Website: ulta-beauty
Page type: payment
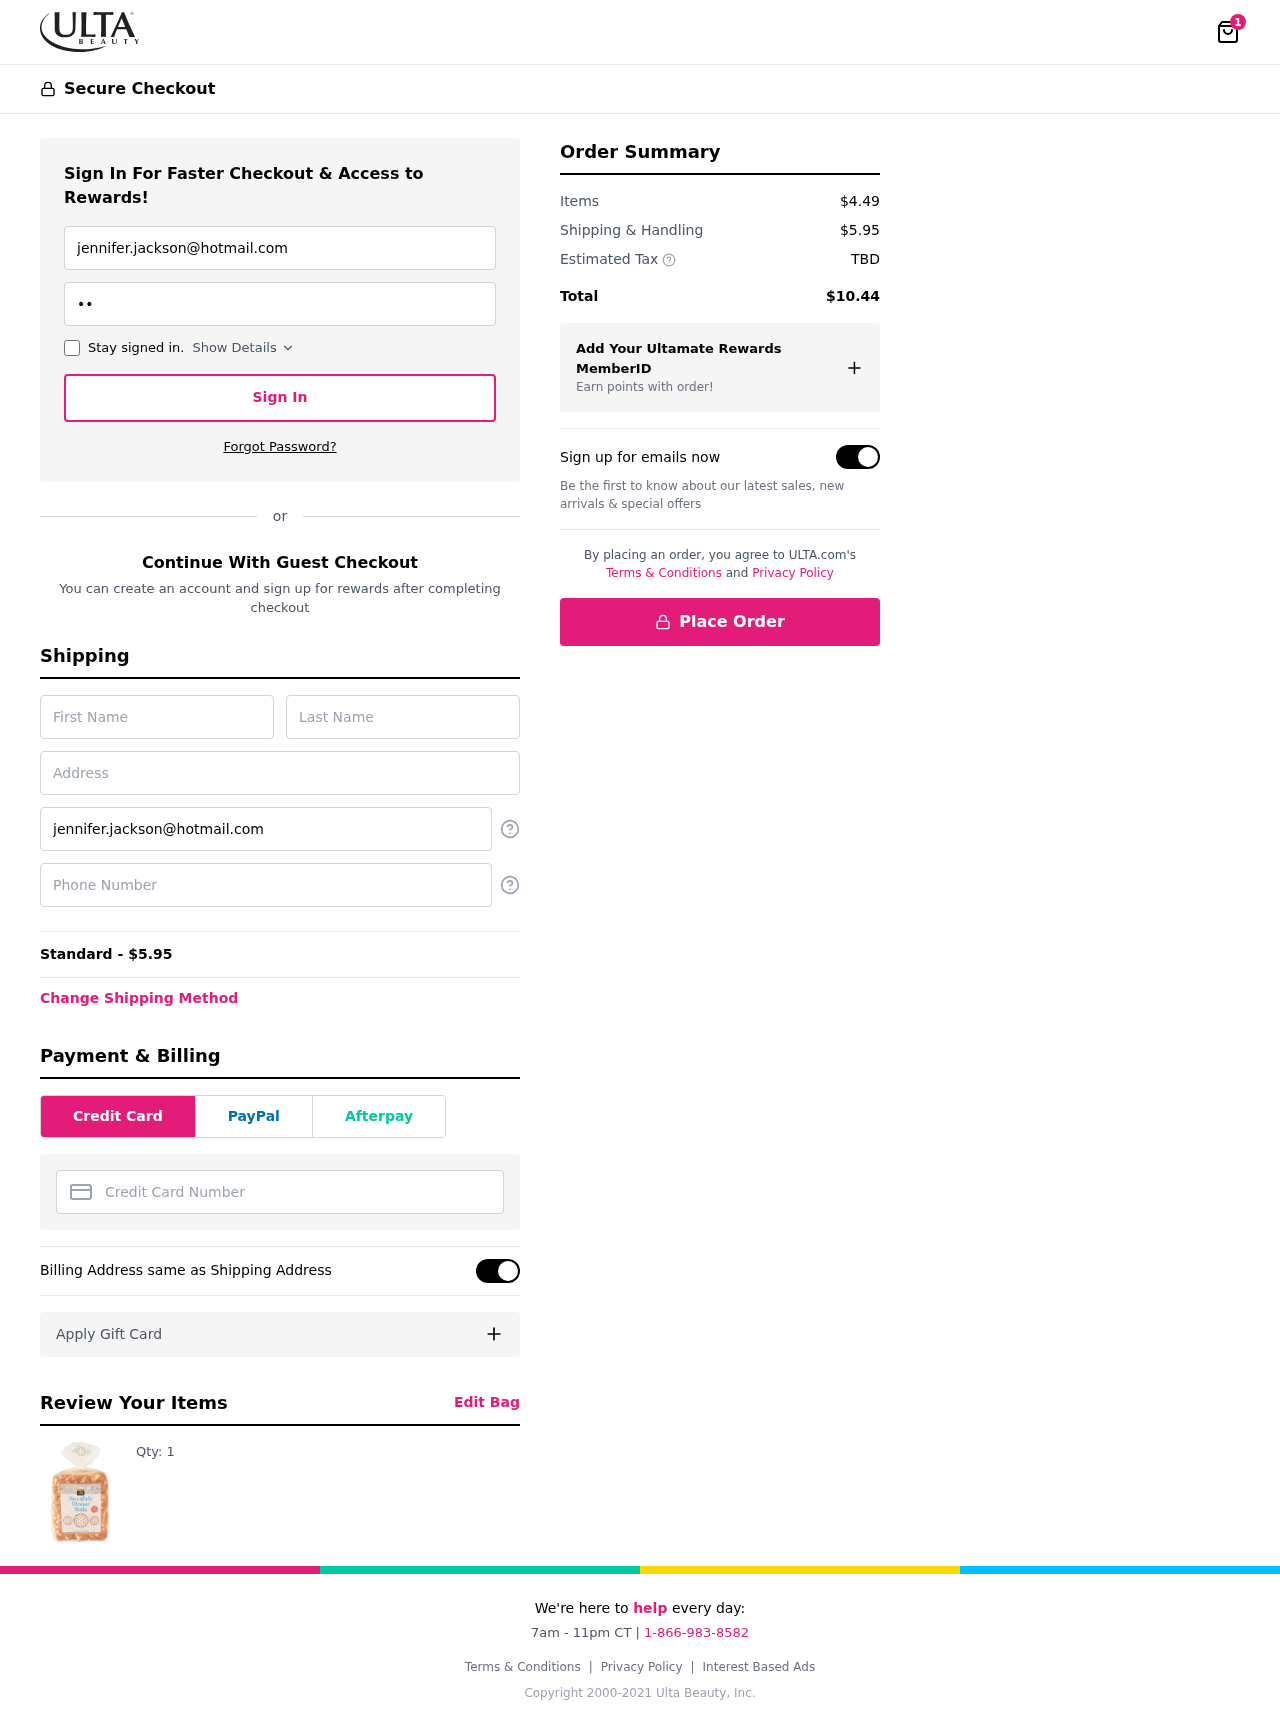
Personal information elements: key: PII_CARD_NUMBER
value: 2226 9329 1293 7693
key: PII_EMAIL
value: jennifer.jackson@hotmail.com
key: PII_FIRSTNAME
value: Jennifer
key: PII_LASTNAME
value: Jackson
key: PII_PHONE
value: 3302233442
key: PII_STREET
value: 2562 Brown Pines
Product elements: key: PRODUCT1_QUANTITY
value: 1
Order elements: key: ORDER_NUM_ITEMS
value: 1
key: ORDER_SHIPPING_COST
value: $5.95
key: ORDER_SHIPPING_COST
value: Standard - $5.95
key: ORDER_SUBTOTAL
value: $4.49
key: ORDER_TAX
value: TBD
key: ORDER_TOTAL
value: $10.44